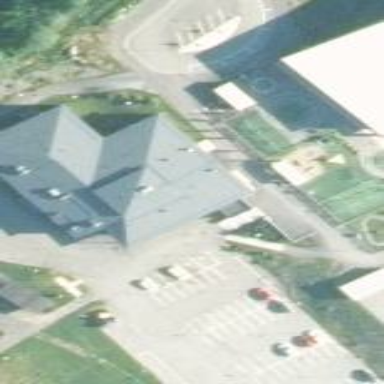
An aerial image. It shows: Building that is part of sports center focused on swimming activities.